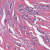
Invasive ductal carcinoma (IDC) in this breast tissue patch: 1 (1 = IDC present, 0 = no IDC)